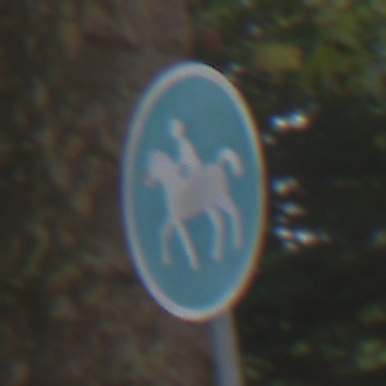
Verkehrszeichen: Reitweg
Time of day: MorningAfternoon
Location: Outdoor (Urban)
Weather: Overcast
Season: NotSpecified
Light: Natural